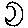
Label: moon